Field crop: maize
Growth stage: 2
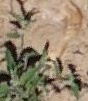
Species: atriplex